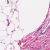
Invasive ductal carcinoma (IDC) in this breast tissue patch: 0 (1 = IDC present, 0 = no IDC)